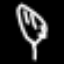
Label: leaf